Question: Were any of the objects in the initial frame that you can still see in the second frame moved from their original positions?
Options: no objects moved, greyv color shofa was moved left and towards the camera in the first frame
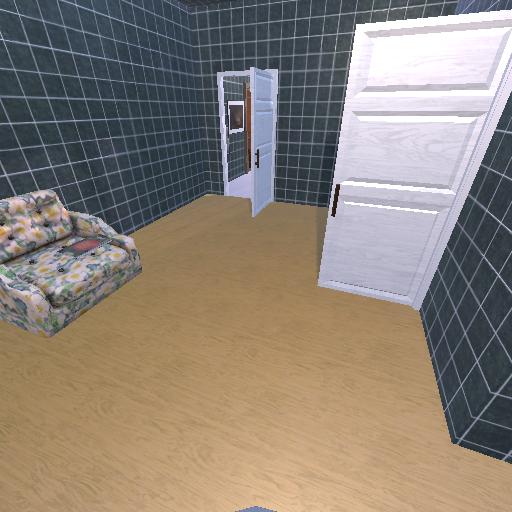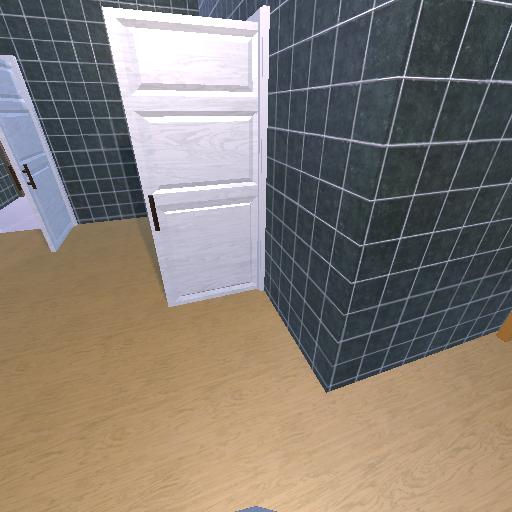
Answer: no objects moved